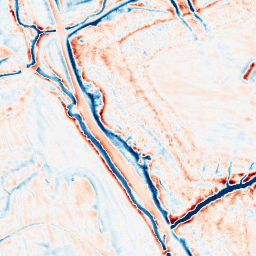
Category: edge_preserving
Decomposition family: bilateral
Decomposition parameters: d: 15
sigma_color: 100
sigma_space: 75
Upsampling method: quadratic
Upsampling parameters: scale: 8
Upsampling scale: 8